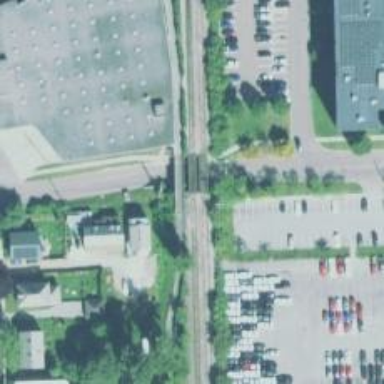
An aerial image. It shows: Railway bridge.